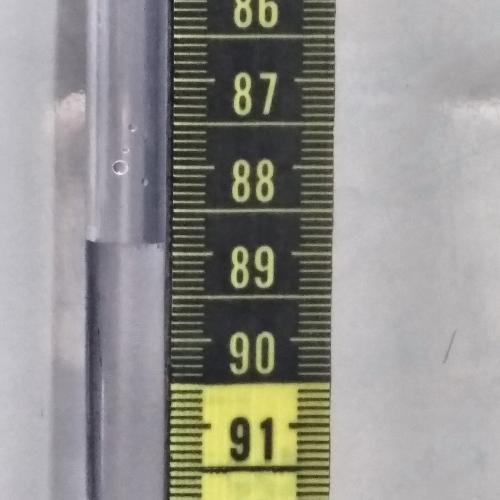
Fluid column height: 88.9 cm